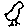
Label: bird